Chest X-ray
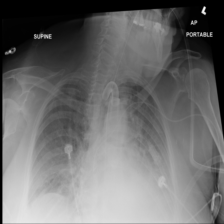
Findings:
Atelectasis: positive
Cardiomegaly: negative
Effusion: negative
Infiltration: positive
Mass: negative
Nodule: negative
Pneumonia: negative
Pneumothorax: negative
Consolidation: negative
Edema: negative
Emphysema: negative
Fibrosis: negative
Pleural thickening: negative
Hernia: negative